Field crop: maize
Growth stage: 2
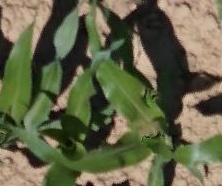
Species: maize